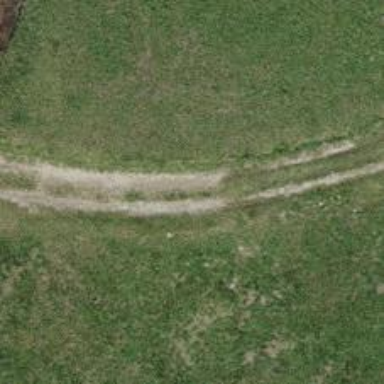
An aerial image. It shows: Dirt track with grade 3 tracktype.